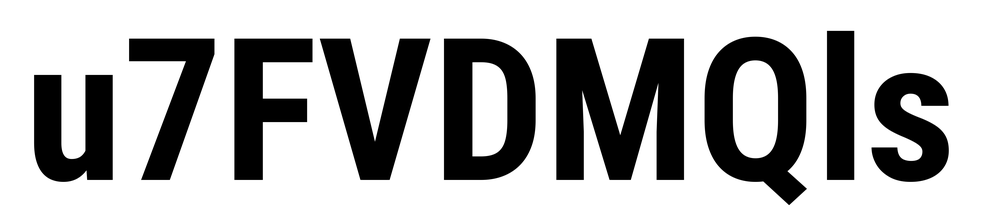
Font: Roboto_Condensed_Bold